Question: I have a simple 'textView' who's data gets populated dynamically. I want to resize the height of the textview once the data is populated so that I don't see a vertical scroll nor the text gets clipped.I want to do this task programatically. I have a label which should be placed 20 px below height of textview like "interested".I am trying to making the code.But i got some problems like Alignment issues. If i can run the program the output will display like this.

this is my Program.please help me anybody.
'''
lblHobbies = [[UILabel alloc]initWithFrame:CGRectMake(10, 310, 300, 20)];
lblHobbies.text=@"Hobbies";
lblHobbies.font=[UIFont systemFontOfSize:16.0];
lblHobbies.textColor=[UIColor colorWithRed:153.0f/255.0f green:153.0f/255.0f blue:153.0f/255.0f alpha:1];
[scrollView addSubview:lblHobbies];
lblInterests = [[UILabel alloc]initWithFrame:CGRectMake(10, 420, 300, strSize.height+30)];
lblInterests.text=@"Interests";
lblInterests.font=[UIFont systemFontOfSize:16.0];
lblInterests.textColor=[UIColor colorWithRed:153.0f/255.0f green:153.0f/255.0f blue:153.0f/255.0f alpha:1];
[scrollView addSubview:lblInterests];
NSDictionary *attributes = @{NSFontAttributeName: [UIFont systemFontOfSize:14]};
CGRect rect =
[tViewhobbies.text boundingRectWithSize:CGSizeMake(300, MAXFLOAT)
options:NSStringDrawingUsesLineFragmentOrigin
attributes:attributes
context:nil];
tViewhobbies=[[UITextView alloc]init];
tViewhobbies.frame=CGRectMake(10, 330,300, rect.size.height);
[tViewhobbies setUserInteractionEnabled:NO];
tViewhobbies.backgroundColor=[UIColor colorWithRed:0.662745 green:0.662745 blue:0.662745 alpha:0.5];
tViewhobbies.delegate=self;
[scrollView addSubview:tViewhobbies];
NSDictionary *attributes1 = @{NSFontAttributeName: [UIFont systemFontOfSize:14]};
CGRect rect1 =
[tViewInterests.text boundingRectWithSize:CGSizeMake(300, MAXFLOAT)
options:NSStringDrawingUsesLineFragmentOrigin
attributes:attributes1
context:nil];
tViewInterests=[[UITextView alloc]init];
tViewInterests.frame=CGRectMake(10, 450, 300, rect1.size.height);
[tViewInterests setUserInteractionEnabled:NO];
tViewInterests.backgroundColor=[UIColor colorWithRed:0.662745 green:0.662745 blue:0.662745 alpha:0.5];
tViewInterests.delegate=self;
[scrollView addSubview:tViewInterests];
'''
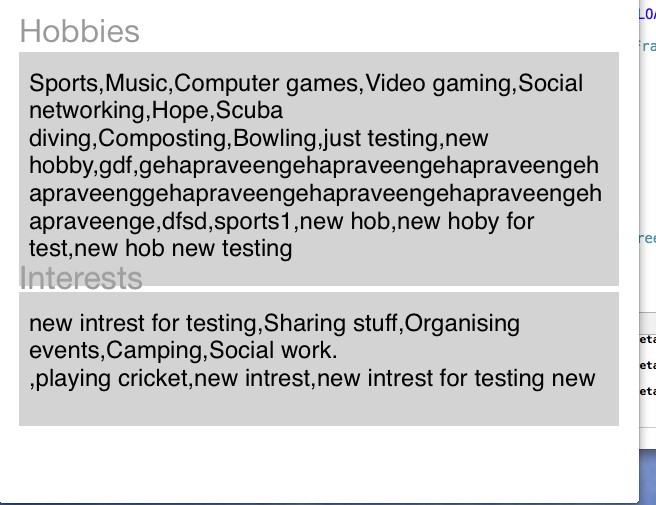
Answer: go through below code hope helps u
'''
self.scrollView.contentSize = CGSizeMake(320, 700);
UILabel *lblHobbies = [[UILabel alloc]initWithFrame:CGRectMake(self.scrollView.bounds.origin.x + 2, self.scrollView.bounds.origin.y + 2, 75, 40)];
lblHobbies.text=@"Hobbies";
lblHobbies.font=[UIFont systemFontOfSize:16.0];
lblHobbies.textColor=[UIColor colorWithRed:153.0f/255.0f green:153.0f/255.0f blue:153.0f/255.0f alpha:1];
[self.scrollView addSubview:lblHobbies];
//add this after the hobbies textview so u need to calculate the height, so wy dont you put some helper method that returns the height for the text
//i took some long text that u want to display
NSString *str = @"BARCELONA, Spain -- Nokia is targeting emerging markets with three low-cost smartphones that use Google's Android operating system rather than the Windows Phone software from Microsoft, which is about to buy Nokia's phone business";
CGSize hobbiesTextViewSize = [self calculateHeightForString:str];
//now set the hobbiesTextView frame and also the text
UITextView *tViewhobbies = [[UITextView alloc]initWithFrame:CGRectMake(self.scrollView.bounds.origin.x + 2, self.scrollView.bounds.origin.y + 40, hobbiesTextViewSize.width, hobbiesTextViewSize.height+ 5)];
tViewhobbies.font = [UIFont systemFontOfSize:17.0f];
tViewhobbies.text = str;//set the text hear
[self.scrollView addSubview:tViewhobbies];
//now add the lblInterests label
UILabel *lblInterests = [[UILabel alloc]initWithFrame:CGRectMake(self.scrollView.bounds.origin.x + 2, self.scrollView.bounds.origin.y + lblHobbies.frame.size.height + hobbiesTextViewSize.height + 2, 75, 40)];
lblInterests.text=@"Interests";
lblInterests.font=[UIFont systemFontOfSize:16.0];
lblInterests.textColor=[UIColor colorWithRed:153.0f/255.0f green:153.0f/255.0f blue:153.0f/255.0f alpha:1];
[self.scrollView addSubview:lblInterests];
NSString *str1 = @"Nokia will ditch many of the Google services that come with Android, which Google lets phone makers customize at will. Instead, the new Nokia X line announced Monday will emphasize Microsoft services such as Bing search, Skype communications and OneDrive file storage. Its home screen sports larger, resizable tiles resembling those on Windows phone.";
//now calculate the height for Interests text
CGSize interestTextViewSize = [self calculateHeightForString:str1];
UITextView *tViewInterests = [[UITextView alloc]initWithFrame:CGRectMake(self.scrollView.bounds.origin.x + 2, self.scrollView.bounds.origin.y + lblHobbies.frame.size.height + lblInterests.frame.size.height + tViewhobbies.frame.size.height + 4, interestTextViewSize.width + 2, interestTextViewSize.height+ 2)];
tViewInterests.font = [UIFont systemFontOfSize:17.0f];
tViewInterests.text = str1;
[self.scrollView addSubview:tViewInterests];
}
//our helper method
- (CGSize)calculateHeightForString:(NSString *)str
{
CGSize size = CGSizeZero;
UIFont *labelFont = [UIFont systemFontOfSize:17.0f];
NSDictionary *systemFontAttrDict = [NSDictionary dictionaryWithObject:labelFont forKey:NSFontAttributeName];
NSMutableAttributedString *message = [[NSMutableAttributedString alloc] initWithString:str attributes:systemFontAttrDict];
CGRect rect = [message boundingRectWithSize:(CGSize){320, MAXFLOAT}
options:NSStringDrawingUsesLineFragmentOrigin
context:nil];//you need to specify the some width, height will be calculated
size = CGSizeMake(rect.size.width, rect.size.height + 5); //padding
return size;
}
'''